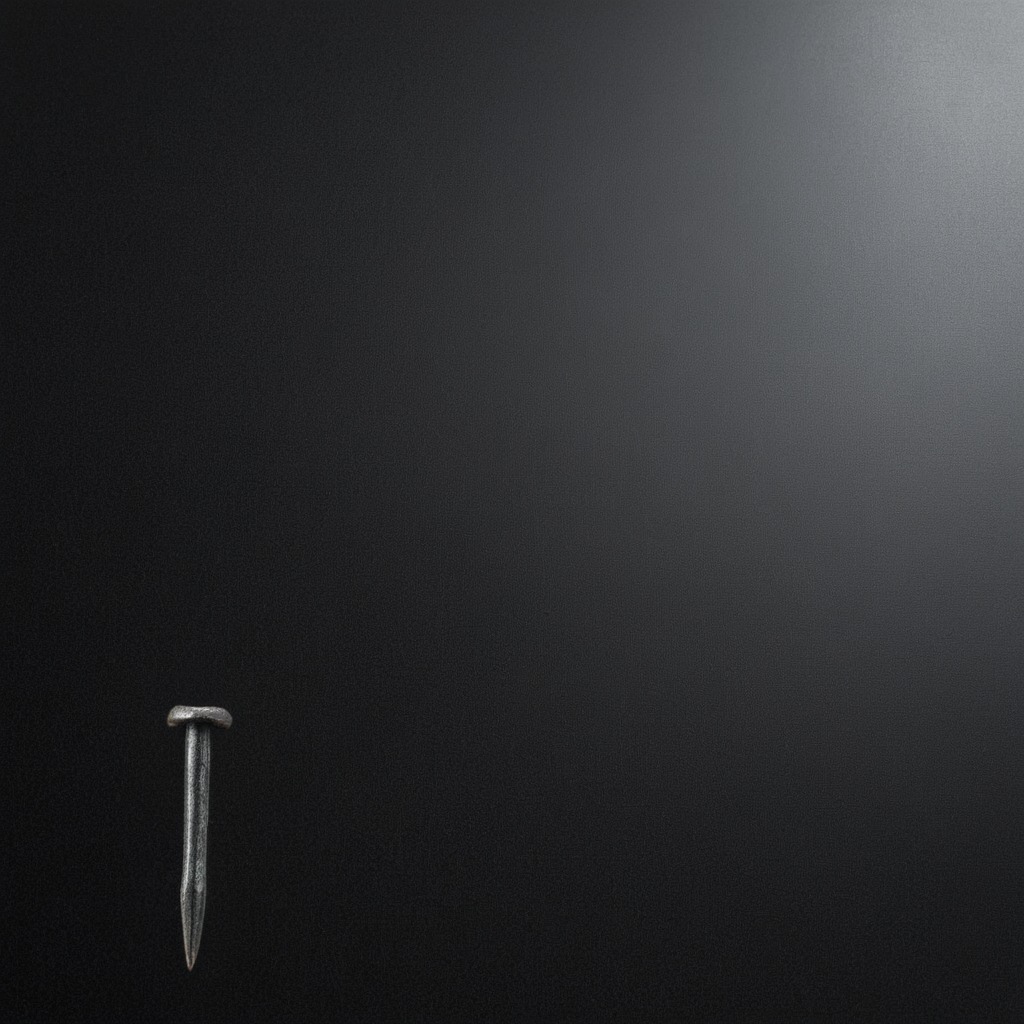
A nail is lying on the tabletop.